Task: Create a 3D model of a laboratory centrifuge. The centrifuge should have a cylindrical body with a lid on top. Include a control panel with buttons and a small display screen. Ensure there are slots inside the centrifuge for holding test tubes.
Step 173:
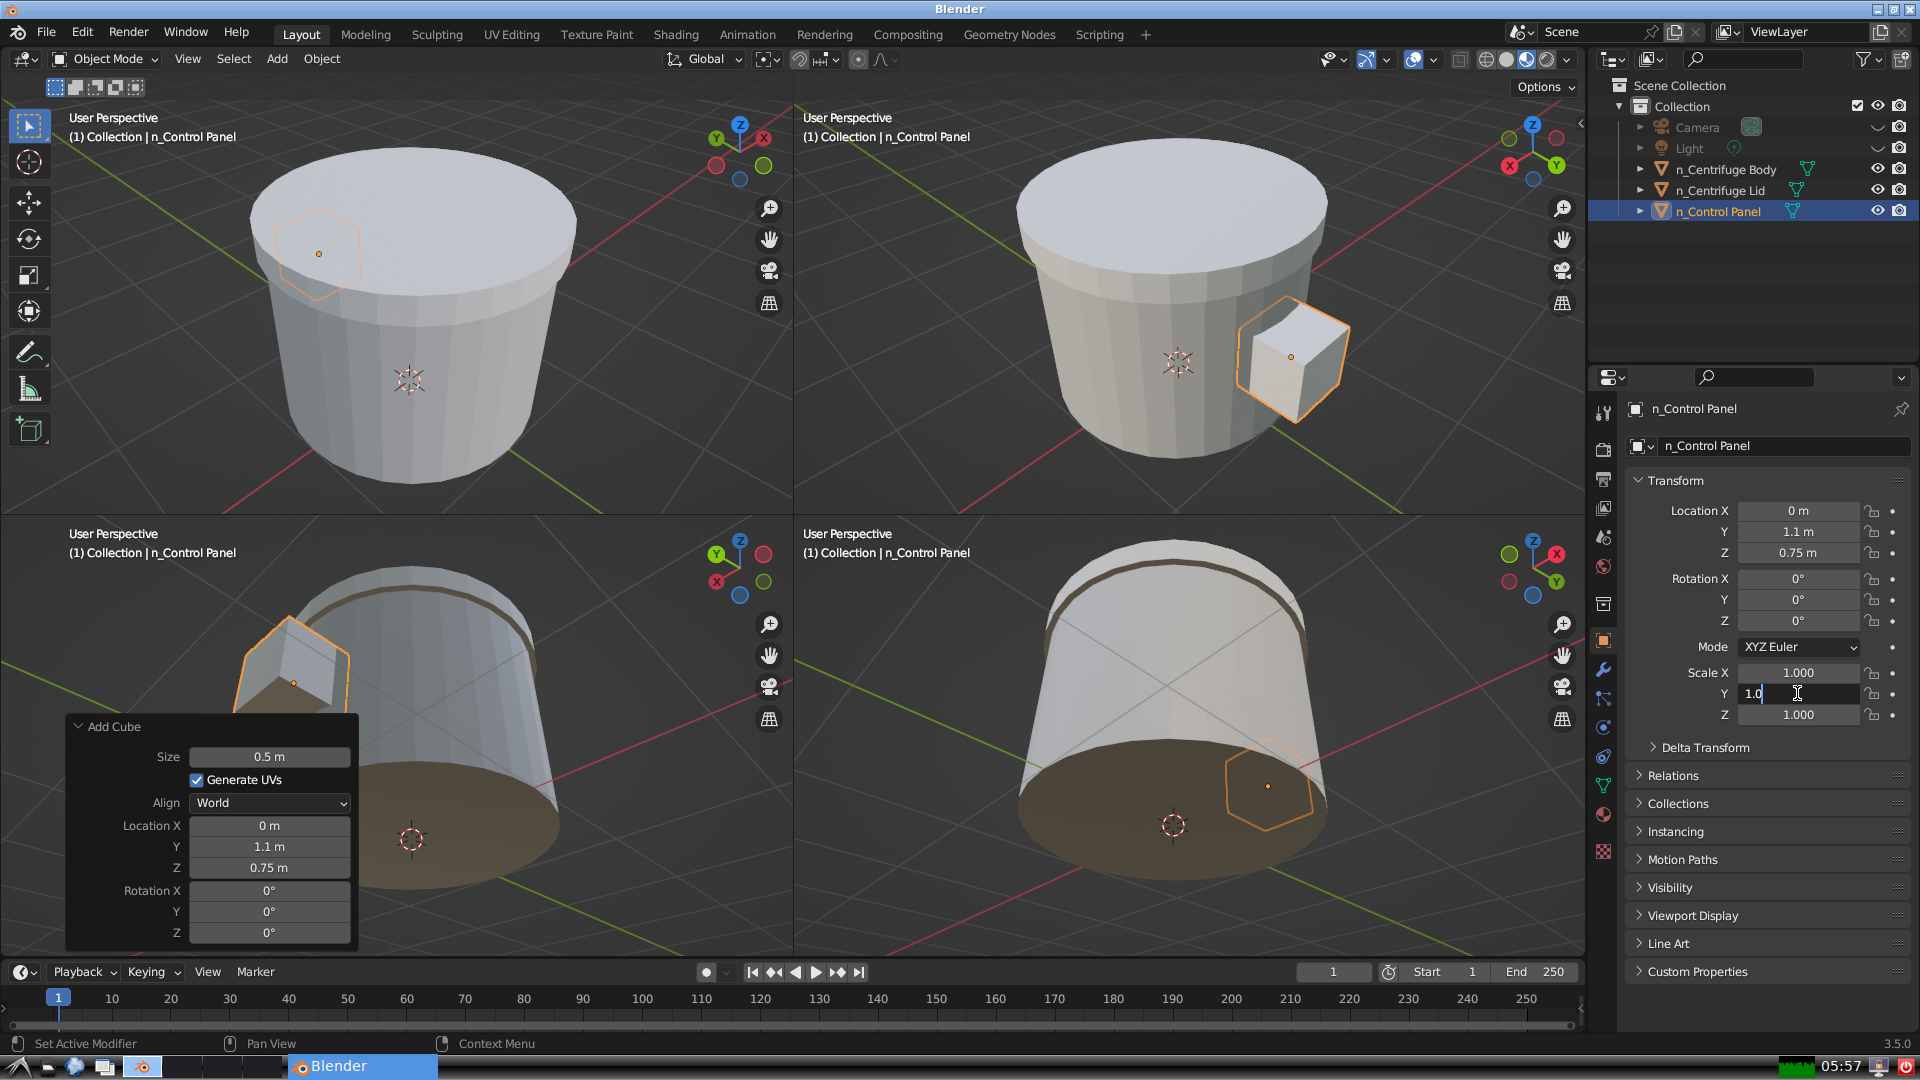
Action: {"key_press": ['Return']}